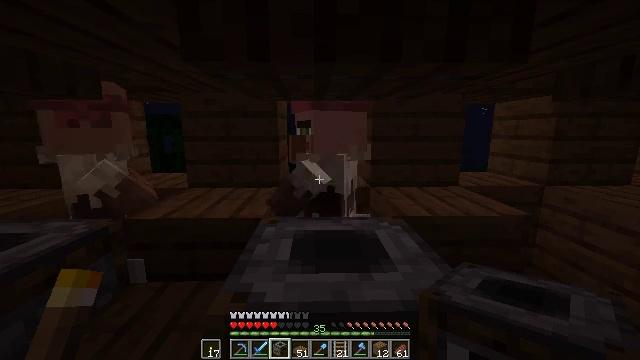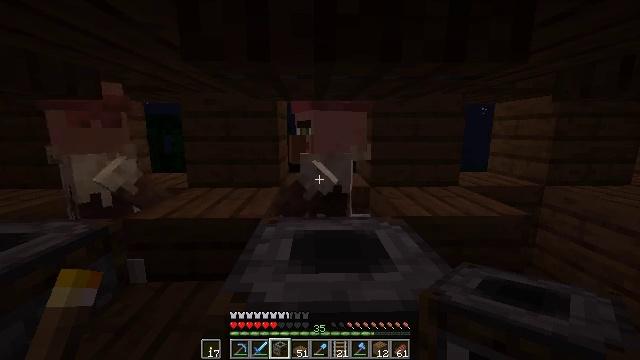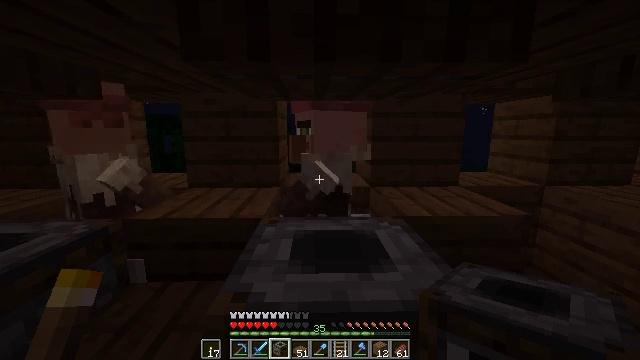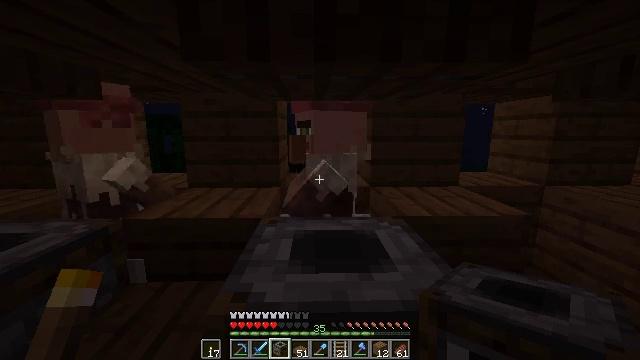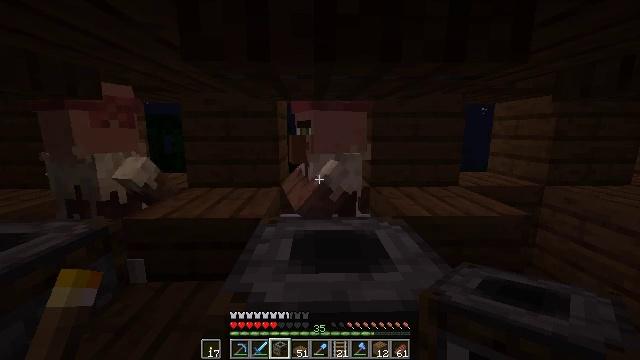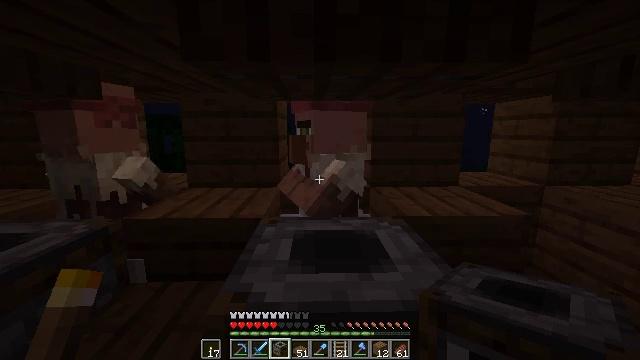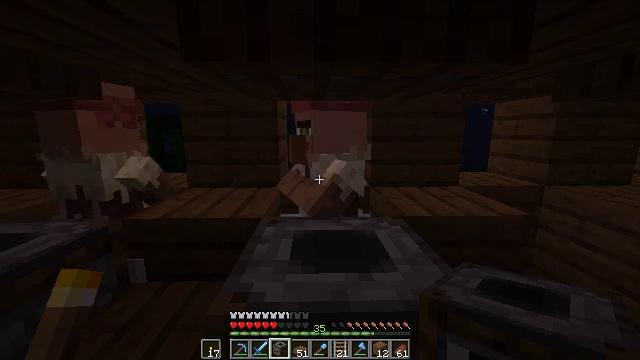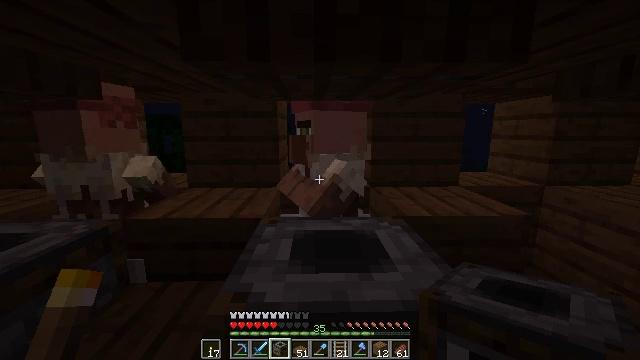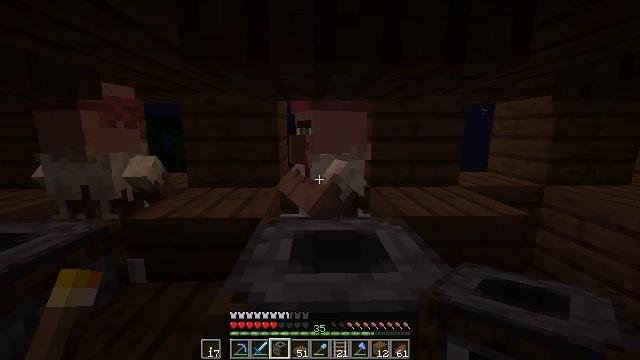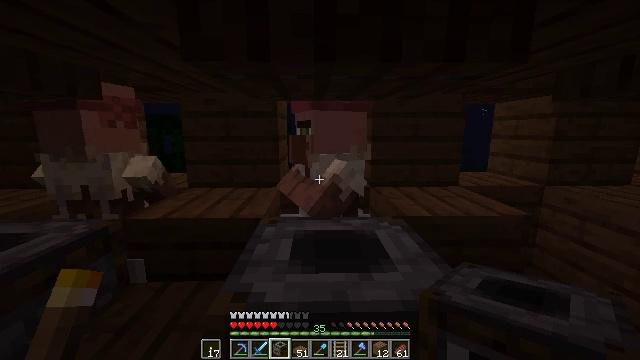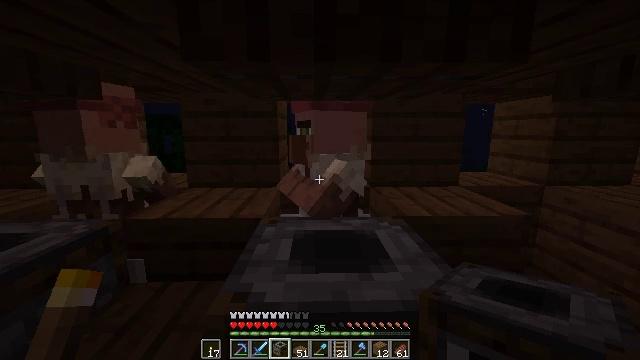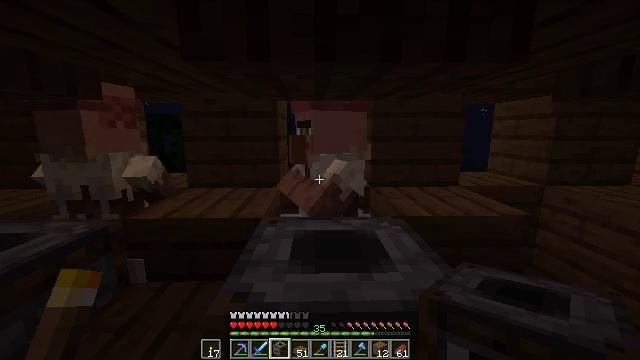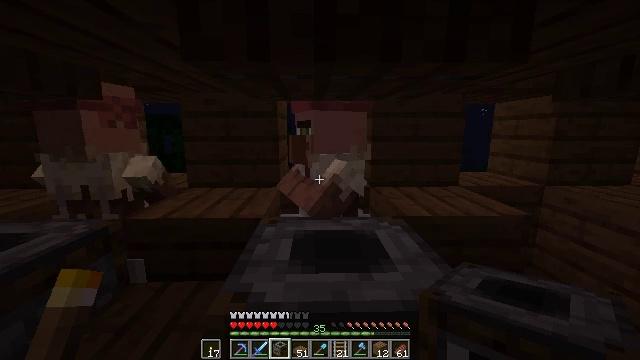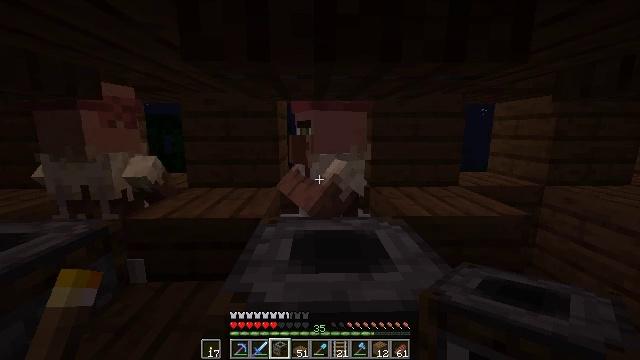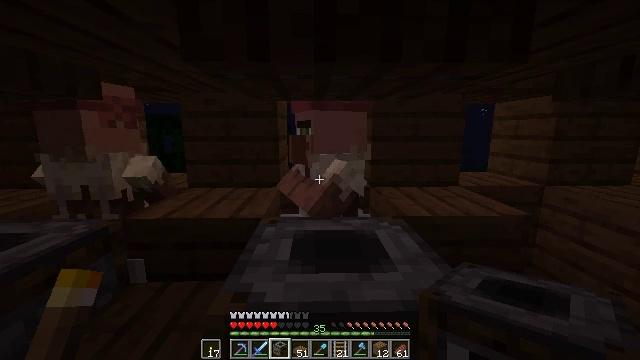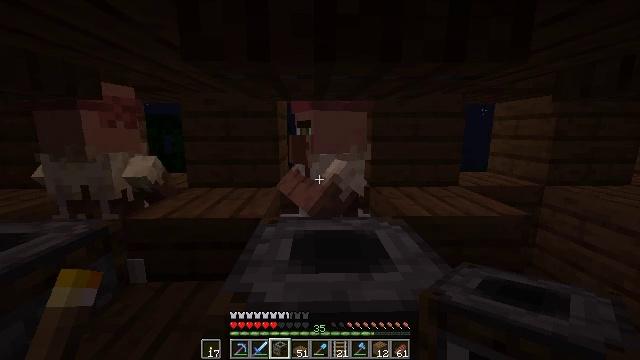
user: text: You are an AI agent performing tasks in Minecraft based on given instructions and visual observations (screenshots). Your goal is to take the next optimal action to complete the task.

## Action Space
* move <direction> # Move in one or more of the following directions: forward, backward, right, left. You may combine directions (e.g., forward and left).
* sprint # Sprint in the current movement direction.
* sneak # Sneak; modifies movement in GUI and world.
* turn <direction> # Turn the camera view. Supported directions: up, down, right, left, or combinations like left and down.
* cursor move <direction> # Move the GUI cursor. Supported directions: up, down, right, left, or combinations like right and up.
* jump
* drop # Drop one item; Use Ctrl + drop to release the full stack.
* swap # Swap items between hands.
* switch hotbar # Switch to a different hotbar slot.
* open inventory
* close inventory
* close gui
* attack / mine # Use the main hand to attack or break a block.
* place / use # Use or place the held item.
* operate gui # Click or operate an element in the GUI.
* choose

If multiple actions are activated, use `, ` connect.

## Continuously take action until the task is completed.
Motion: motion action
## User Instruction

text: Mine the smoker to break it.
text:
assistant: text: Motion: no_op
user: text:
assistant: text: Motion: no_op
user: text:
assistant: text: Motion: no_op
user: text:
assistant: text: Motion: no_op
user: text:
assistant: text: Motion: no_op
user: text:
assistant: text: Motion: no_op
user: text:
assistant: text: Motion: no_op
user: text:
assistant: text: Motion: no_op
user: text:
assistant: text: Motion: no_op
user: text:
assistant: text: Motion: no_op
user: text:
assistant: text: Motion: no_op
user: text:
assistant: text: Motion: no_op
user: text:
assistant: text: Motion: no_op
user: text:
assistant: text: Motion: no_op
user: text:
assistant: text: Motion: no_op
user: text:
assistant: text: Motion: no_op
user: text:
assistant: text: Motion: no_op
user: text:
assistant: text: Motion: no_op
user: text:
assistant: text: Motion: no_op
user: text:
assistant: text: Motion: no_op
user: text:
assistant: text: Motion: no_op
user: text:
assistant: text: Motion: no_op
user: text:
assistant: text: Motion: no_op
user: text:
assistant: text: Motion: no_op
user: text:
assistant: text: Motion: no_op
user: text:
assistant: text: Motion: no_op
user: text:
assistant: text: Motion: no_op
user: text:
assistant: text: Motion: no_op
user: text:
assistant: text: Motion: no_op
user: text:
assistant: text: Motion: no_op